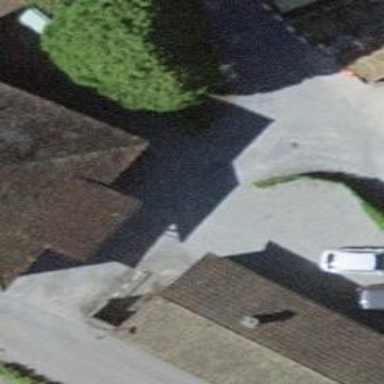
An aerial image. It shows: Driveway made of fine gravel.